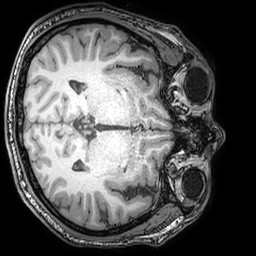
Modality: T1w
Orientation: axial
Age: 36
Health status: ill
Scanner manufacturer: philips
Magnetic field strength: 3 T
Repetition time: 0.007 s
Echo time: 0.0035 s